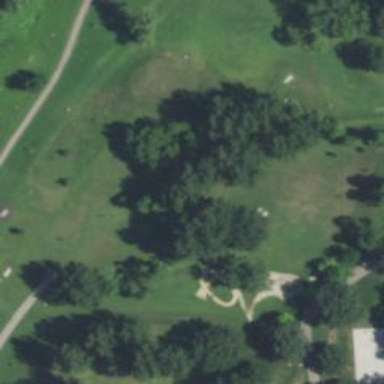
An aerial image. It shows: Disc golf basket.